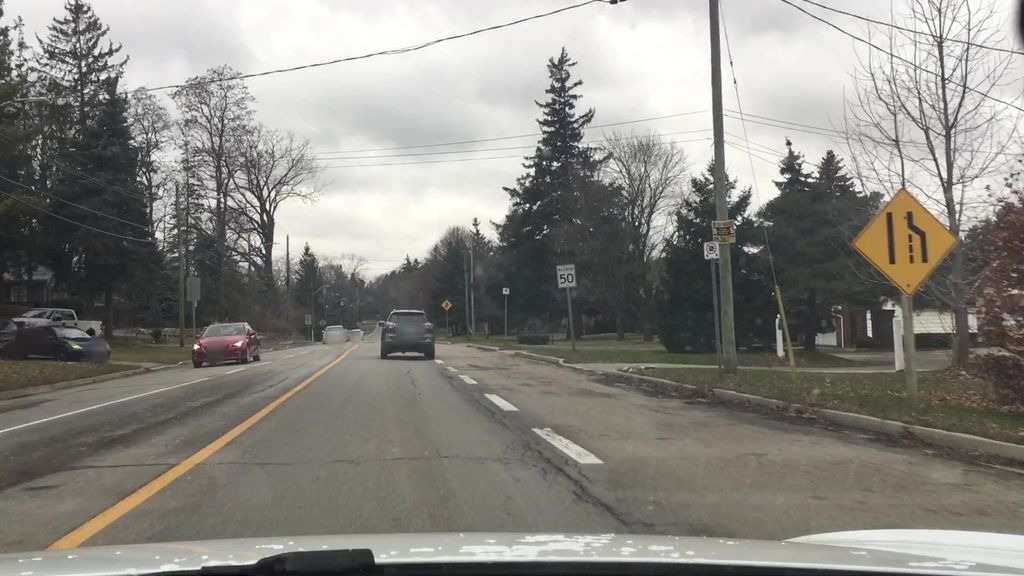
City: hamilton